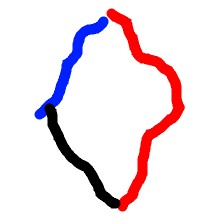
Shape: rhombus